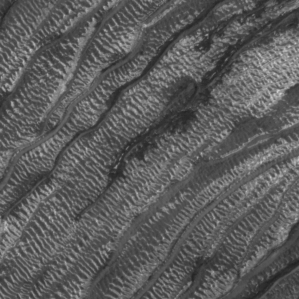
Label: frost